Question:
As you can see I have a StaffMember class and trying to make a list of StaffMember objects, but when I go to get them out of the list I get errors. What could be causing this (Or java lists are different from other languages).
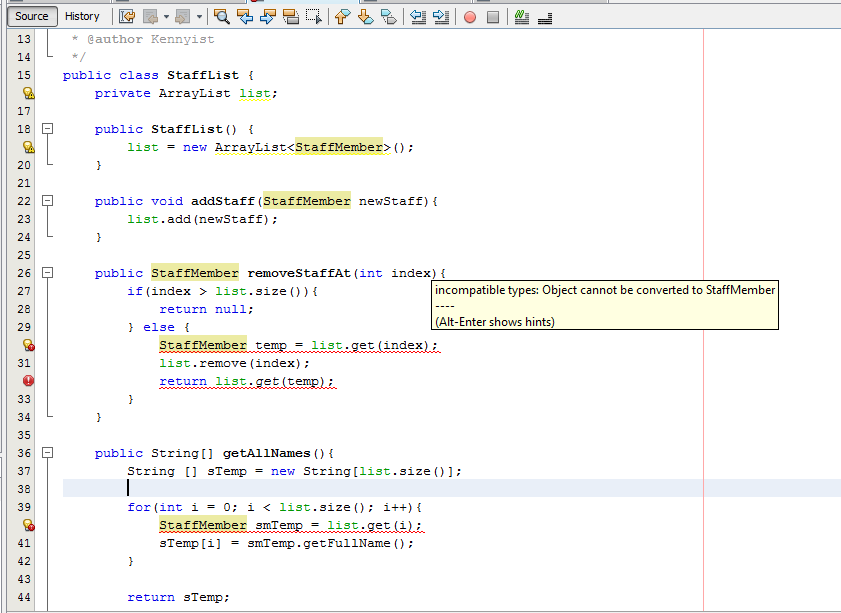
Answer: Since you're not using a generic List , the compiler has no way of knowing what type of objects the List contains, and so you'll have to cast the object returned by the 'get(...)' method to the type you believe it to be.
A better solution is to declare your list variable to be a generic 'List<StaffMember>'.
'''
public class StaffList {
private List<StaffMember> list;
'''